Aerial crown-view tile of a tropical tree (Barro Colorado Island, Panama), acquired 20250512:
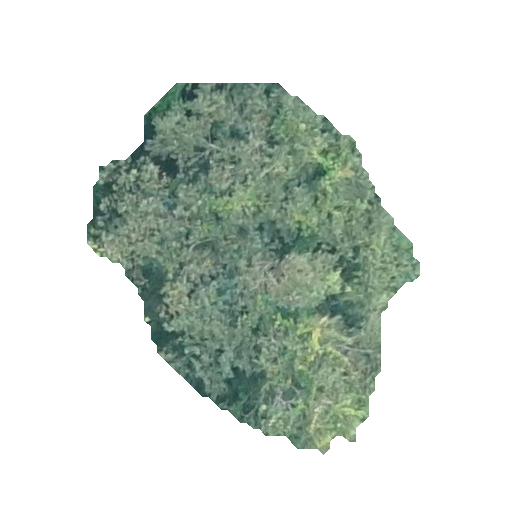
Species: Luehea seemannii
GBIF accepted scientific name: Luehea seemannii
Crown area: 116.425 m²